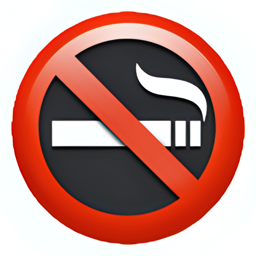
Name: no smoking symbol
Emoji: 🚭
Group: Symbols
Sub-group: warning